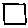
Label: square